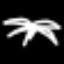
Label: palm tree